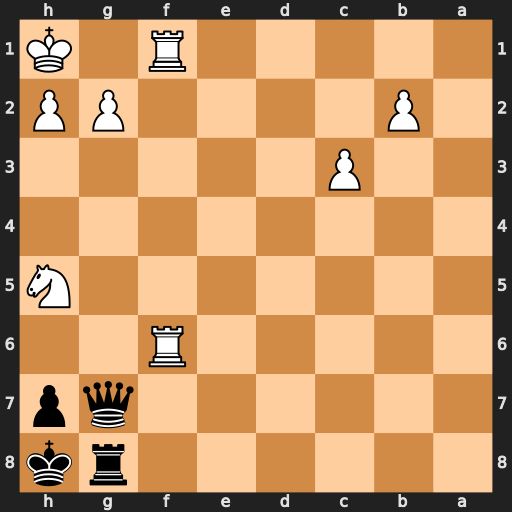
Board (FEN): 6rk/6qp/5R2/7N/8/2P5/1P4PP/5R1K
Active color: b
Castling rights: -
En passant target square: -
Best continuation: Qxg2#